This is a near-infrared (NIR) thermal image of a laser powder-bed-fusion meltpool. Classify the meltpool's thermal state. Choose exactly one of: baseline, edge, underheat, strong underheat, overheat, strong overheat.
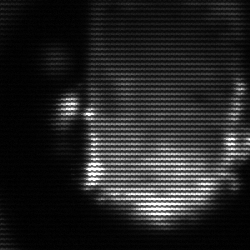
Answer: baseline